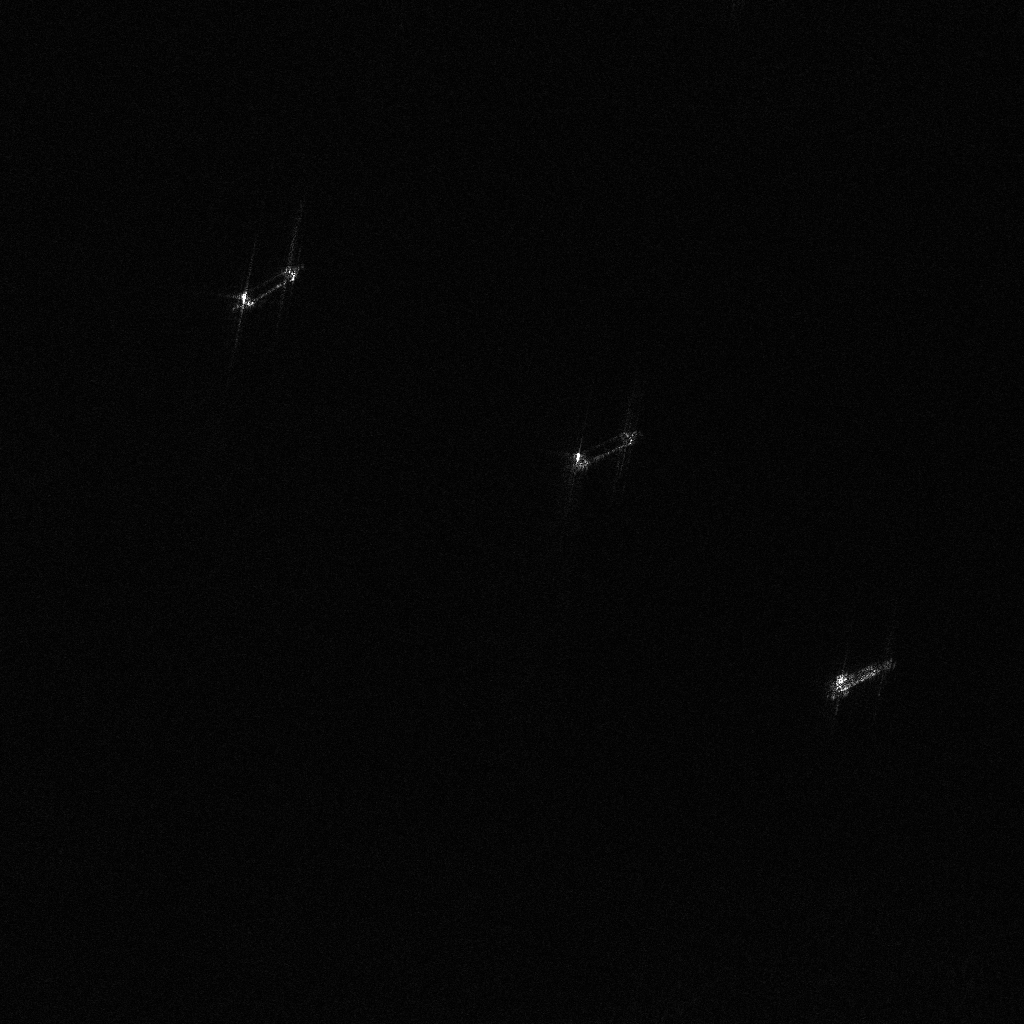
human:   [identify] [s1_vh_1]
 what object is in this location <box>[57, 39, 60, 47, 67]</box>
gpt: <ref>1 small dredger at the center</ref>

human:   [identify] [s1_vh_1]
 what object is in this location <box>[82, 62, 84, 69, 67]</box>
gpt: <ref>1 large container at the right</ref>